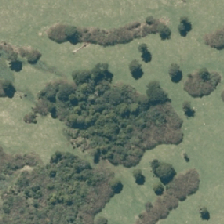
Land cover: broadleaved_indigenous_hardwood